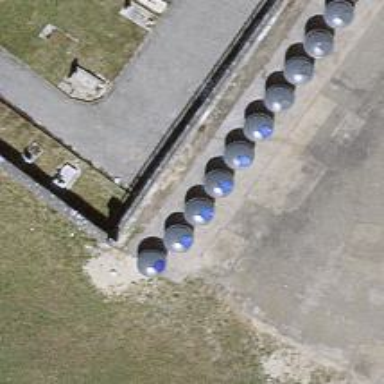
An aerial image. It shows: Recycling container for recycling.